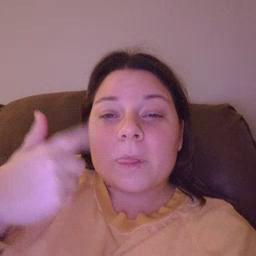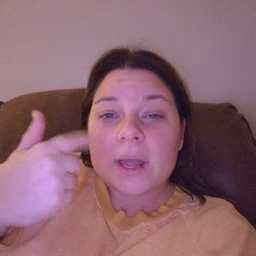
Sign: cry